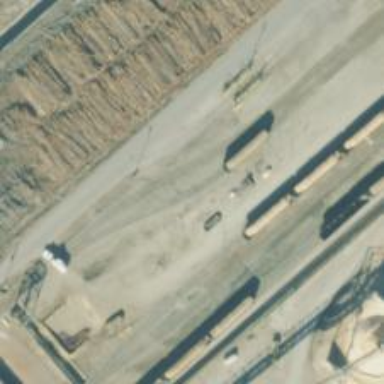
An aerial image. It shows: Rail spur service.